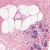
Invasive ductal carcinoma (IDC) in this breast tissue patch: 0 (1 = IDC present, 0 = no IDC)